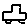
Label: car